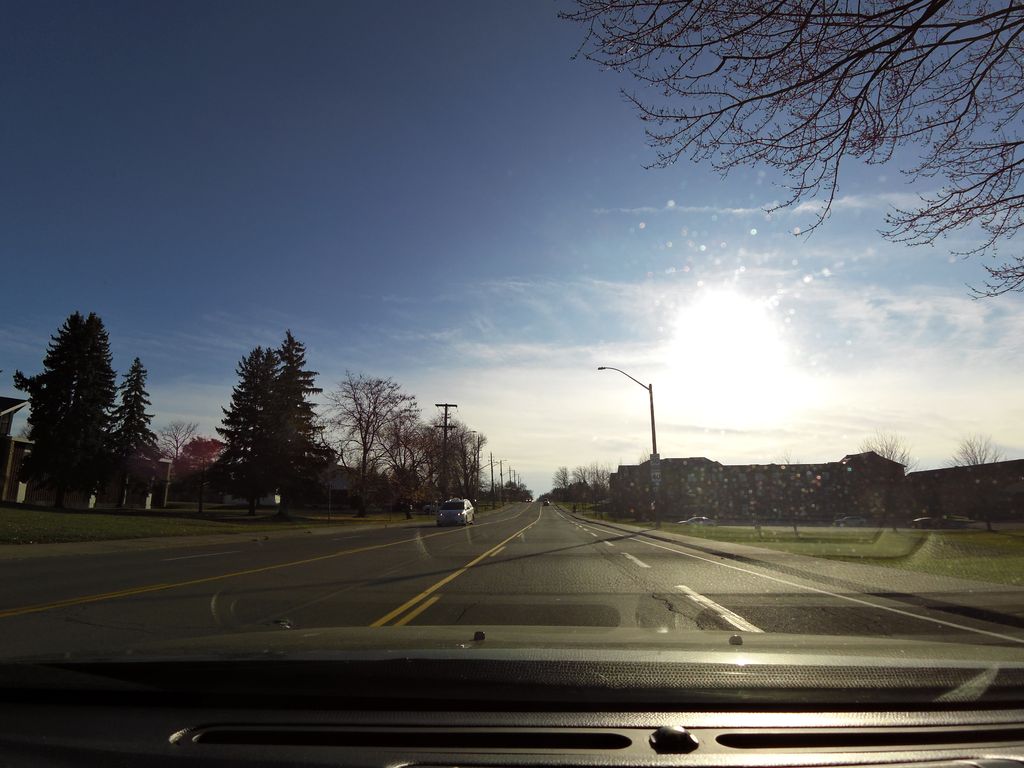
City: hamilton